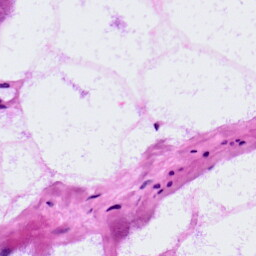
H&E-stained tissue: LymphNode